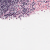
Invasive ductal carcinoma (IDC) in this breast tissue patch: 0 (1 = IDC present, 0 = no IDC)